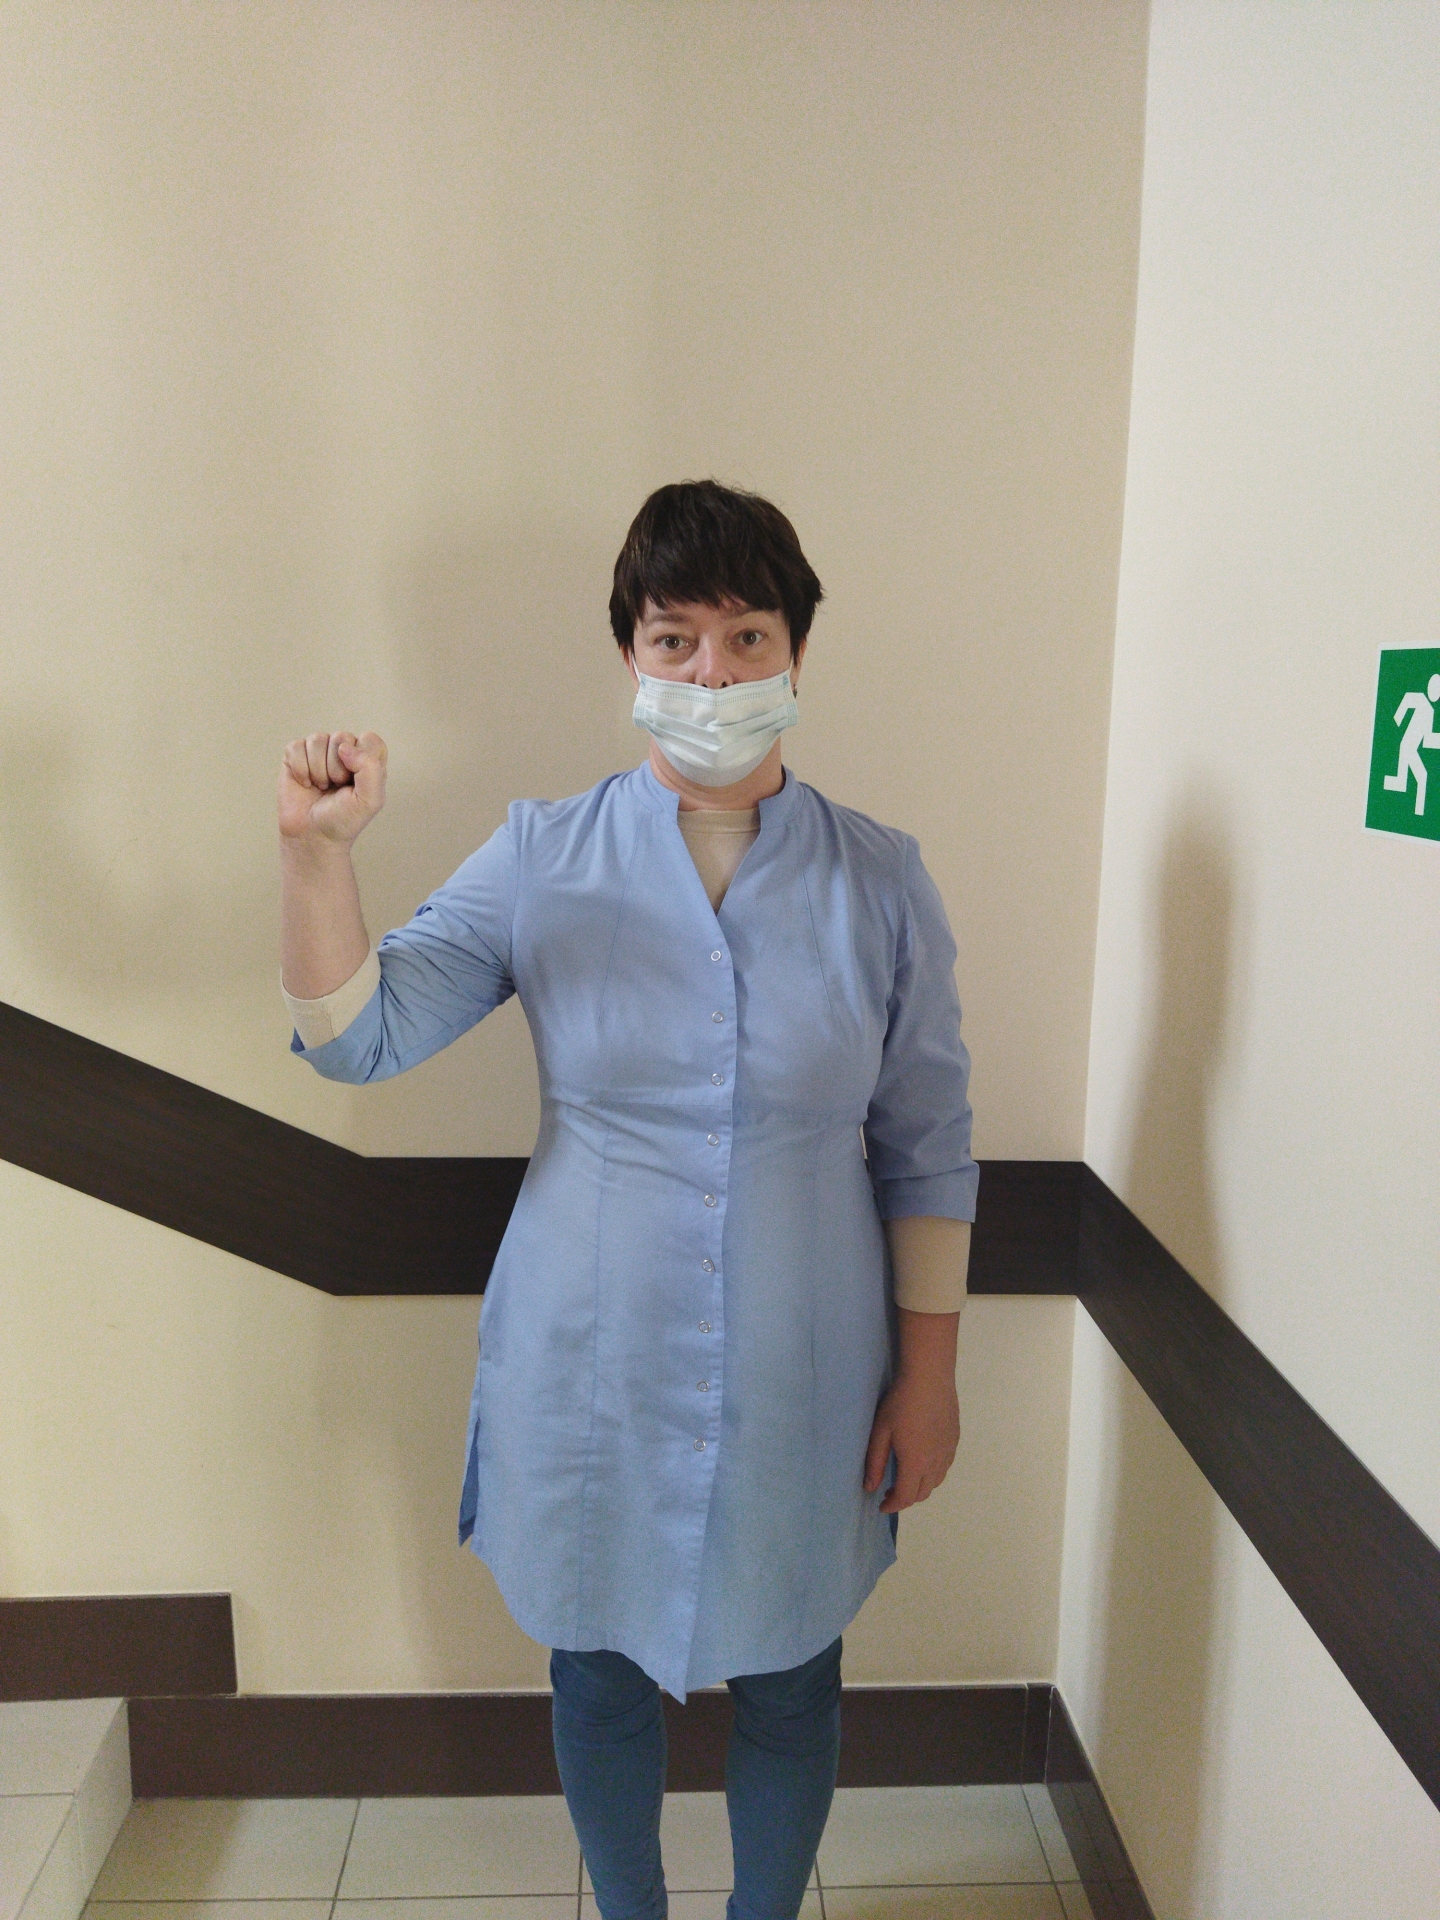
Label: clear